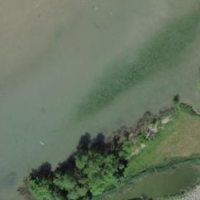
EUNIS habitat code: 15
Species observed at this site:
Chroicocephalus ridibundus
Blackstonia perfoliata
Cygnus olor
Fulica atra
Ardea alba
Anas platyrhynchos
Mentha aquatica
Typha angustifolia
Epipactis palustris
Pelophylax lessonae